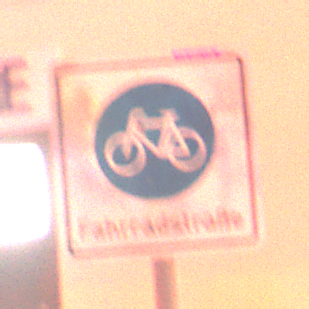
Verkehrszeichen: BeginnFahrradstrasse
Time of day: Night
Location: Outdoor (Urban)
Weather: Overcast
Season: Winter
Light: Artificial